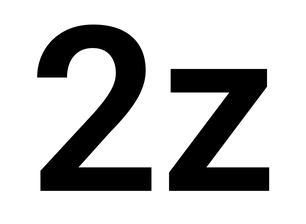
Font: Roboto_SemiBold